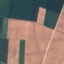
Label: AnnualCrop